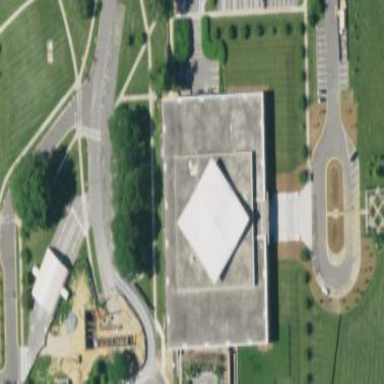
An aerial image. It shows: Building that serves as library.